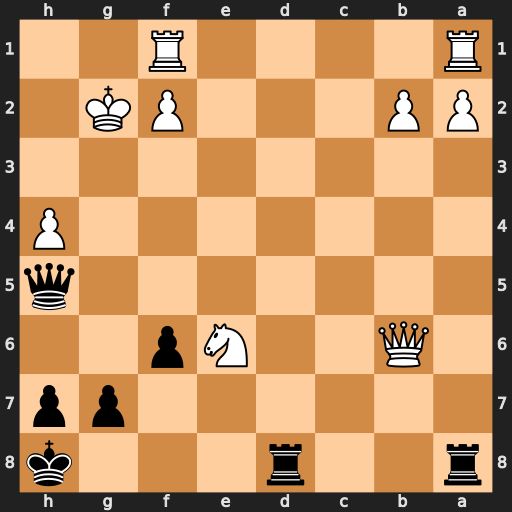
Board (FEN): r2r3k/6pp/1Q2Np2/7q/7P/8/PP3PK1/R4R2
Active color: b
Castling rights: -
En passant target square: -
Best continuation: Qg4+ Kh2 Qxh4+ Kg1 Qg4+